Frequency: 55000
Velocity: 0,1705
Power: 24,8
Pulse duration: 0,0000001
Pass count: 1
Magnification: 10
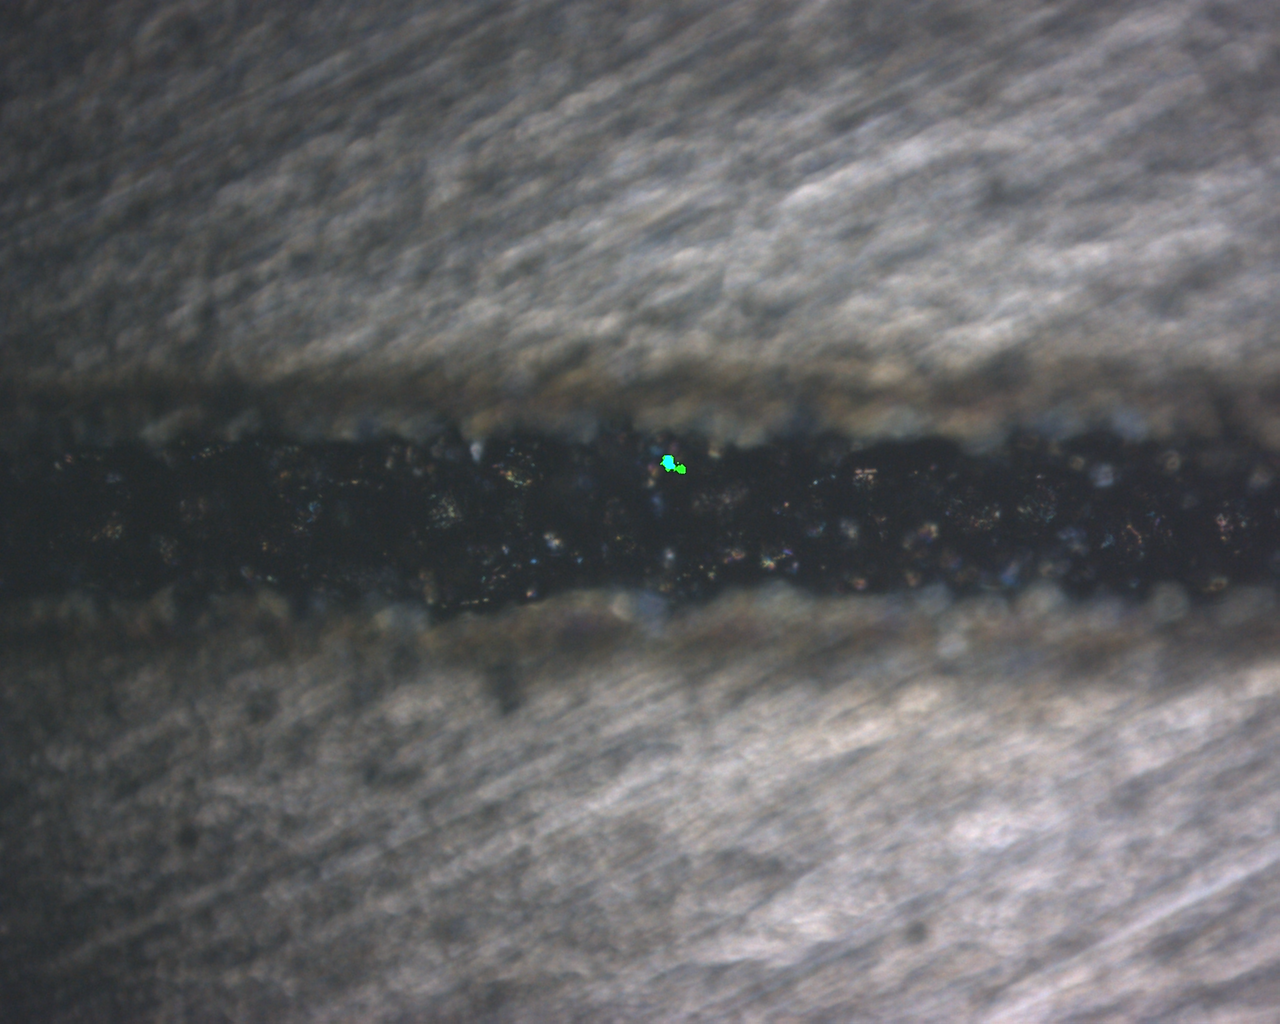
Measured width: 139.569
Other width: 67.9406